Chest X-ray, PA view. Patient: 27 years old, sex F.
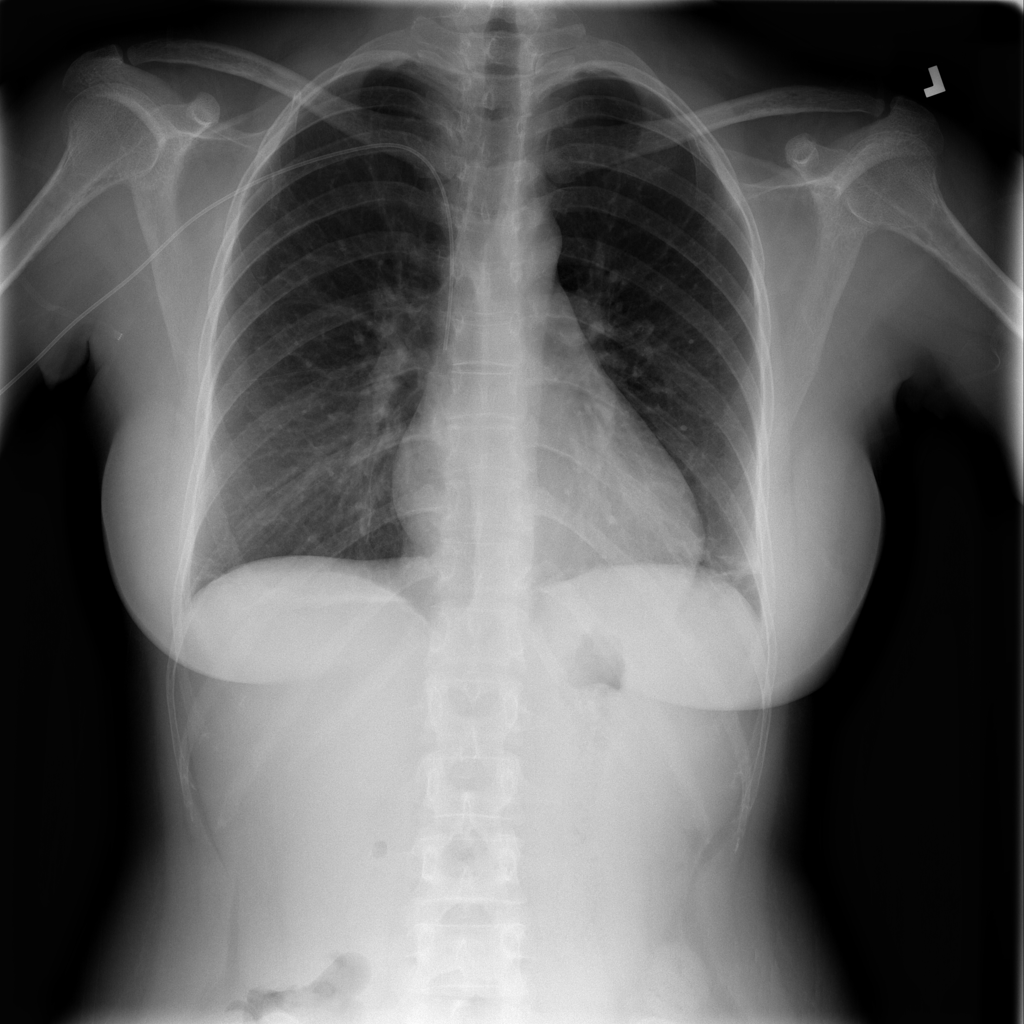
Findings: Atelectasis